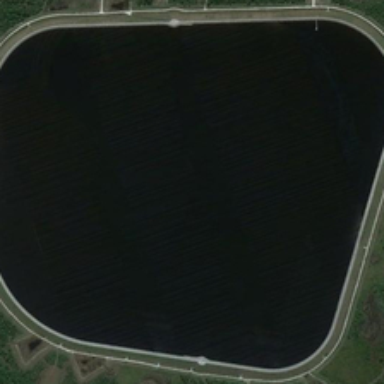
A large pond is surrounded by yellow green trees .